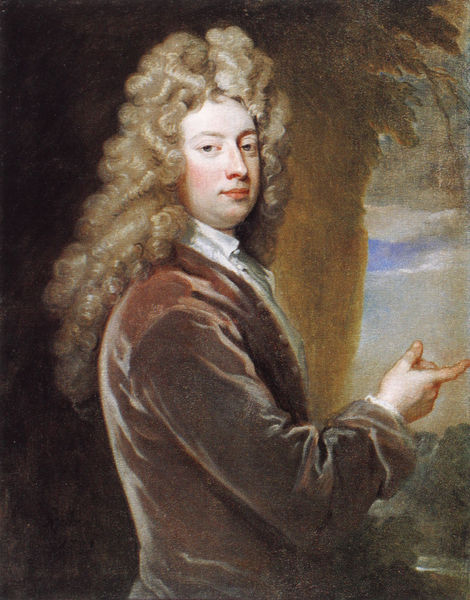
Titel: William Congreve; aus der Serie: Portraits from the Kit-cat Club
Künstler: Sir Godfrey Kneller
Institution: London, National Portrait Gallery
Schlagwörter: baum, felsen, gemälde, hand, mann, schatten, wasser, bäume, fluss, grün, landschaft, braun, frankreich, geste, grau, licht, hemd, jacke, barock, gesicht, kragen, samt, ärmel, bildnis, herr, portrait, porträt, bach, gewässer, mantel, stoff, adel, blatt, england, höhle, lippen, locken, puder, rosa, wasserfall, perücke, hof, strom, zeigefinger, zeigen, fürst, gestus, samtmantel, perrücke, gepudert, zeigegestus, finder, zeigegeste, 1700, englich, >hemd, felsen fluss